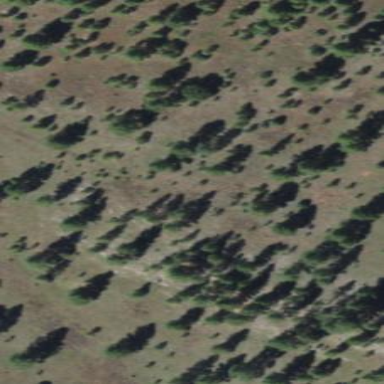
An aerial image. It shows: Evergreen needle-leaved woodland.